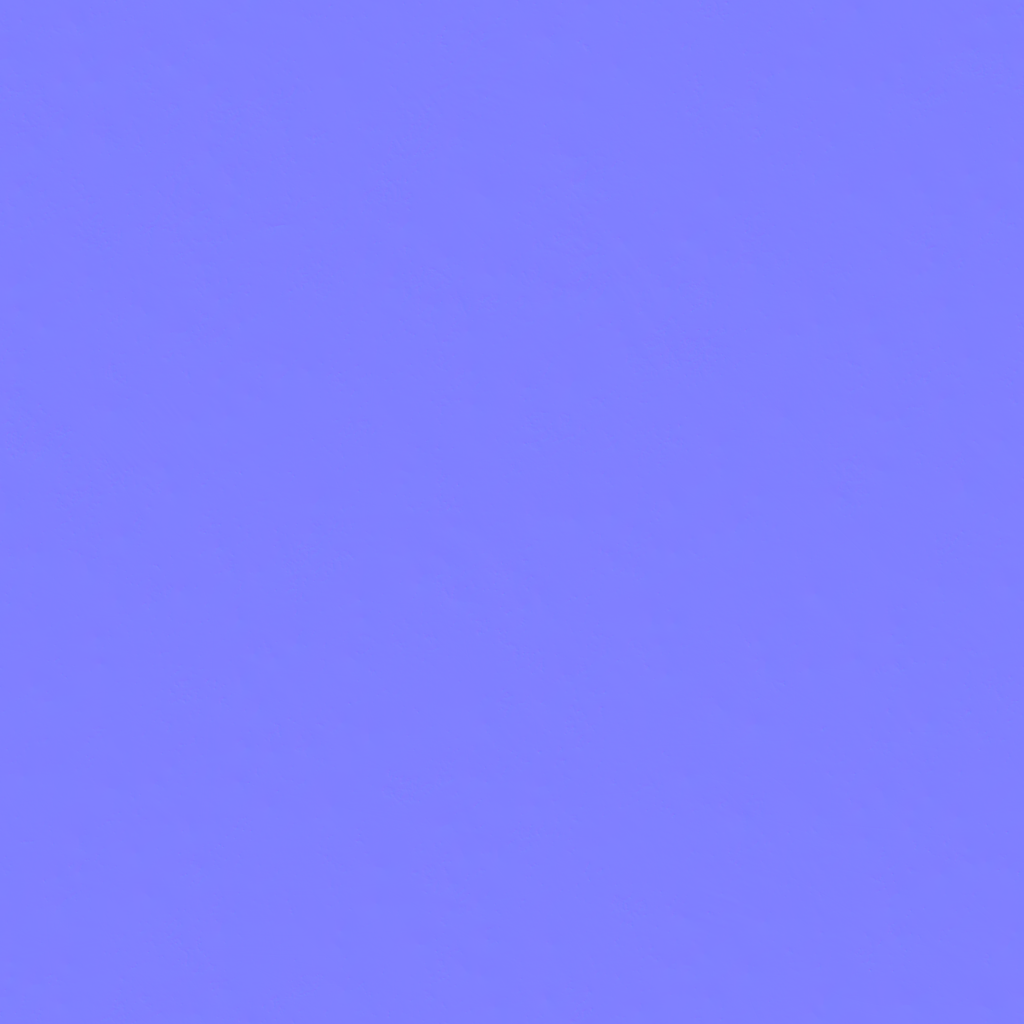
Texture map type: NormalGL